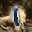
Label: 1